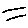
Label: line